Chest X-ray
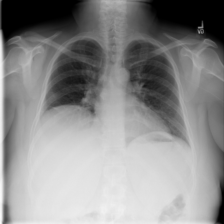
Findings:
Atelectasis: positive
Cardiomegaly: negative
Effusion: negative
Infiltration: negative
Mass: negative
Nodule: negative
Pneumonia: negative
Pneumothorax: negative
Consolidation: negative
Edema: negative
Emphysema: negative
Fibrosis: negative
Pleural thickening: negative
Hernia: negative